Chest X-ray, AP view. Patient: 52 years old, sex M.
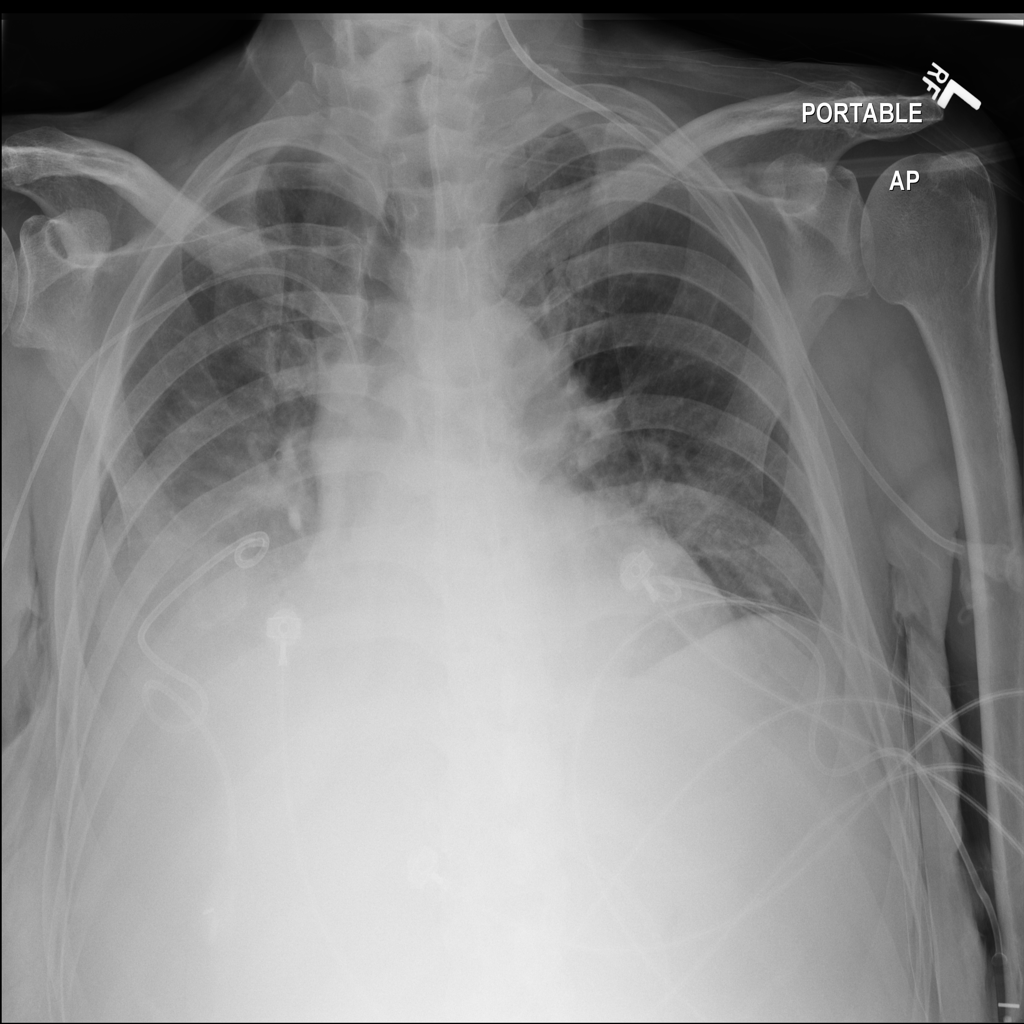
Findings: Effusion